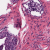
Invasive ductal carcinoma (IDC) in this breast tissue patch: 0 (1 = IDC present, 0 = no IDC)